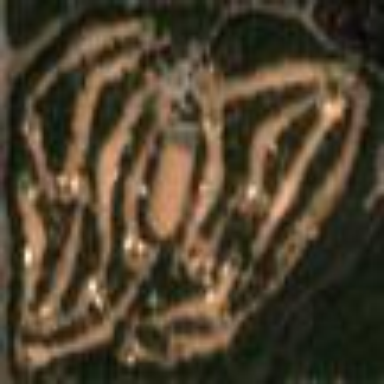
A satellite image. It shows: Golf course surrounded by greenery.